Question: Within my folder this layout file is for the main activity the app starts with. Once the app has started, two fragments are programmatically added to the relevant frame layouts.
This current layout causes the toolbar to be pushed back behind both frame layouts.

The viewpager fragment and the fragment on the right take up the toolbars space and the toolbar gets pushed back behind them both.
'''
<LinearLayout xmlns:android="http://schemas.android.com/apk/res/android"
xmlns:app="http://schemas.android.com/apk/res-auto"
android:layout_width="match_parent"
android:layout_height="match_parent"
android:orientation="horizontal" >
<android.support.v4.widget.DrawerLayout
android:id="@+id/drawer_layout"
android:layout_width="match_parent"
android:layout_height="match_parent"
android:fitsSystemWindows="true"
android:orientation="horizontal" >
<android.support.v7.widget.Toolbar
android:id="@+id/my_toolbar"
android:layout_width="match_parent"
android:layout_height="wrap_content"
android:minHeight="?attr/actionBarSize"
app:theme="?attr/ToolBarStyle" />
<LinearLayout
android:layout_width="match_parent"
android:layout_height="match_parent"
android:baselineAligned="false"
android:orientation="horizontal" >
<FrameLayout
android:id="@+id/fragment1"
android:layout_width="0dp"
android:layout_height="match_parent"
android:layout_weight="1"
android:paddingRight="4dp" />
<FrameLayout
android:id="@+id/fragment2"
android:layout_width="0dp"
android:layout_height="match_parent"
android:layout_weight="1"
android:paddingRight="4dp" />
</LinearLayout>
<include layout="@layout/nav_drawer_layout" />
</android.support.v4.widget.DrawerLayout>
</LinearLayout>
'''
What is the appropriate syntax for a dualpane(fragments) toolbar layout?
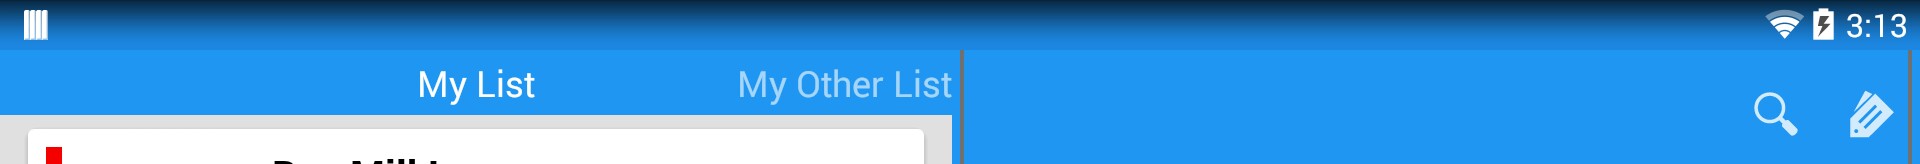
Answer: Solved!
'''
<LinearLayout xmlns:android="http://schemas.android.com/apk/res/android"
xmlns:app="http://schemas.android.com/apk/res-auto"
android:layout_width="match_parent"
android:layout_height="match_parent"
android:orientation="vertical" >
<android.support.v4.widget.DrawerLayout
android:id="@+id/drawer_layout"
android:layout_width="match_parent"
android:layout_height="match_parent"
android:fitsSystemWindows="true"
android:orientation="vertical" >
<LinearLayout
android:layout_width="match_parent"
android:layout_height="match_parent"
android:orientation="vertical" >
<android.support.v7.widget.Toolbar
android:id="@+id/my_toolbar"
android:layout_width="match_parent"
android:layout_height="wrap_content"
app:theme="?attr/ToolBarStyle" />
<LinearLayout
android:layout_width="match_parent"
android:layout_height="match_parent"
android:baselineAligned="false"
android:orientation="horizontal" >
<FrameLayout
android:id="@+id/fragment1"
android:layout_width="0dp"
android:layout_height="match_parent"
android:layout_weight="1" />
<FrameLayout
android:id="@+id/fragment2"
android:layout_width="0dp"
android:layout_height="match_parent"
android:layout_weight="1" />
</LinearLayout>
</LinearLayout>
<include layout="@layout/nav_drawer_layout" />
</android.support.v4.widget.DrawerLayout>
</LinearLayout>
'''
An important thing to note is that I wanted to have the navigation drawer to be presented above all content, even the toolbar, that's why @GabrieleMariotti's comment did not lead to my ideal solution. With this layout, both fragments can be displayed as well as having the drawer layout to display over the action bar.